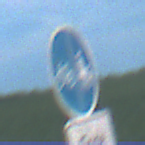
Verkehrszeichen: GetrennterRadUndGehwegRadwegLinks
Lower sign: HinweisDurchVerbaleAngabe2
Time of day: SunriseSunset
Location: Outdoor (Nature)
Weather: PartlyCloudy
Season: NotSpecified
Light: Natural